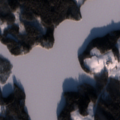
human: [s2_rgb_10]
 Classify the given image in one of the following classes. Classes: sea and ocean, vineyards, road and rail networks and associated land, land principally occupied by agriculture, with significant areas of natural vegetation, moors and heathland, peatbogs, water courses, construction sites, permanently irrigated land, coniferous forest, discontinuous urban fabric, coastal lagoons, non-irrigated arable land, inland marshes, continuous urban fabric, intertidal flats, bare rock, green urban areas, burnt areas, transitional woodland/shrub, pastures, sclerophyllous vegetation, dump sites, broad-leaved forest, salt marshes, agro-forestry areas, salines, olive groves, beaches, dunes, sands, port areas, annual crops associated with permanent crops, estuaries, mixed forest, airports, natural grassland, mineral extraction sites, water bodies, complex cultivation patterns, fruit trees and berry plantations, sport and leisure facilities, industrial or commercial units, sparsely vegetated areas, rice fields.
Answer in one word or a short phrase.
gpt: land principally occupied by agriculture, with significant areas of natural vegetation, broad-leaved forest, coniferous forest, transitional woodland/shrub, water bodies